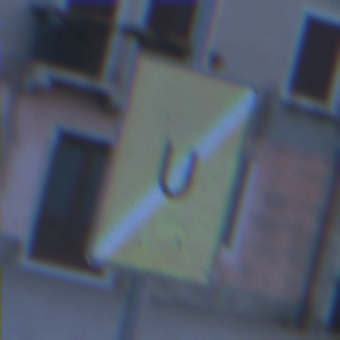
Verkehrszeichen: EndeUmleitung
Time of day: Dawn
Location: Outdoor (Urban)
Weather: PartlyCloudy
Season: NotSpecified
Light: Natural